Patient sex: M
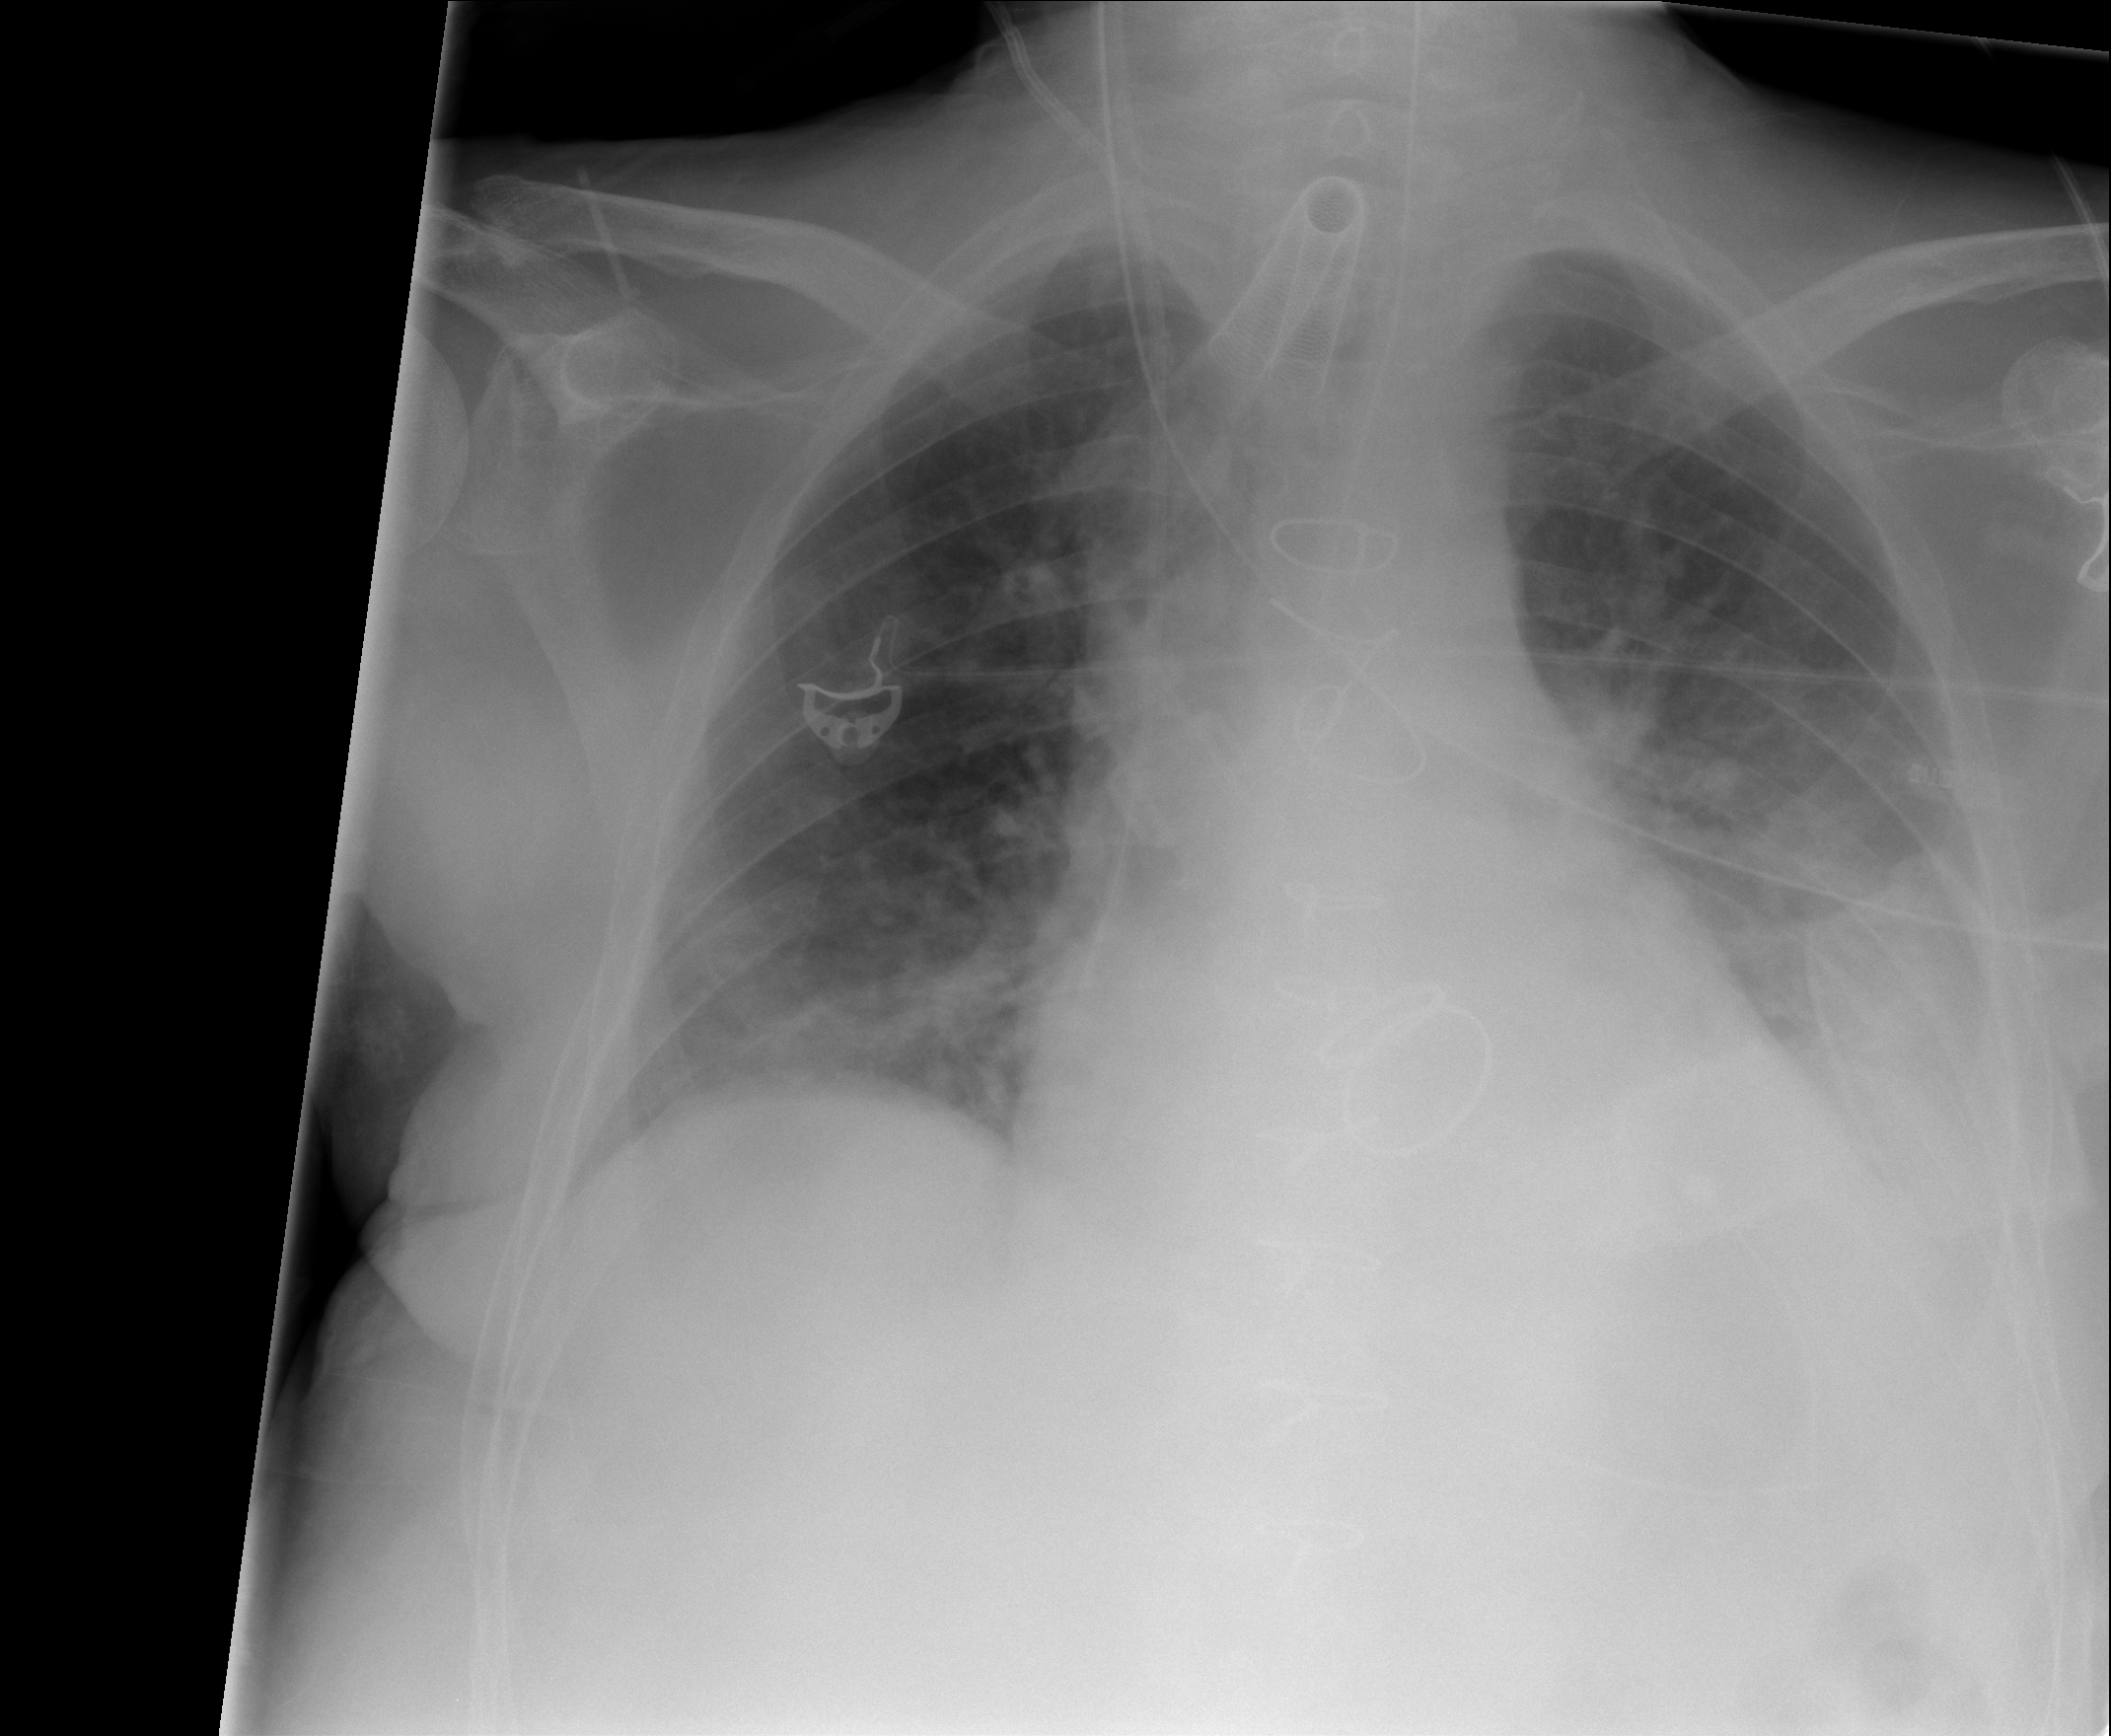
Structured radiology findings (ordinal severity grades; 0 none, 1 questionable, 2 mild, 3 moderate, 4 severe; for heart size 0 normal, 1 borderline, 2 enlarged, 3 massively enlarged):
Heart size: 2
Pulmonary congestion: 2
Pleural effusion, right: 0
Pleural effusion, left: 2
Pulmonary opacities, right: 0
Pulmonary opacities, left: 0
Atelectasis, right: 0
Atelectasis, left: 2